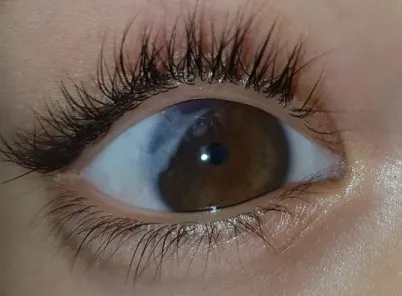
Image of hypopion regression after 2 weeks of treatment.
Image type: medical_photograph (other_medical_photograph)